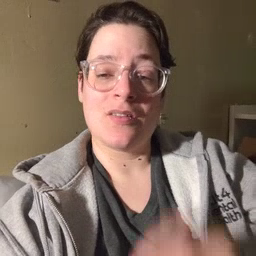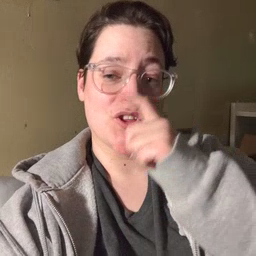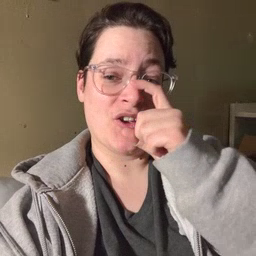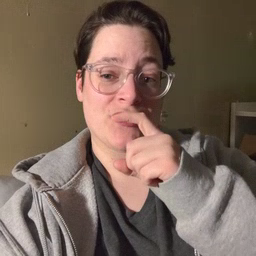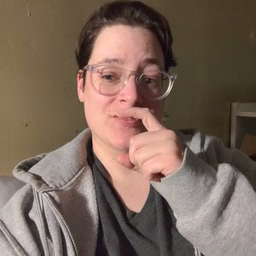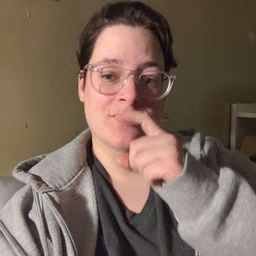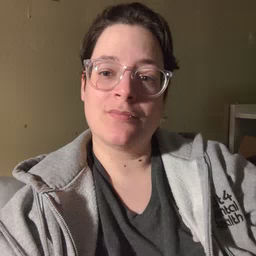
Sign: doll